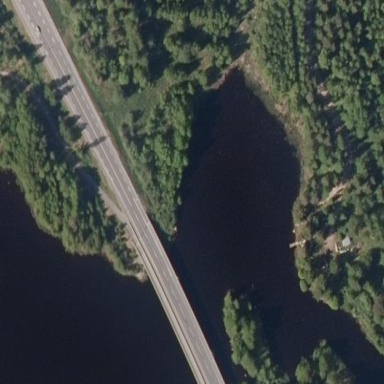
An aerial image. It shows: Beam bridge structure.